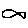
Label: fish